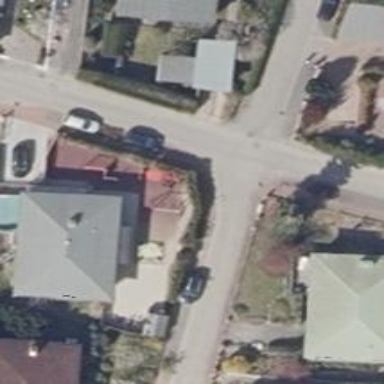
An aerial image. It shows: Smoothly paved residential road.